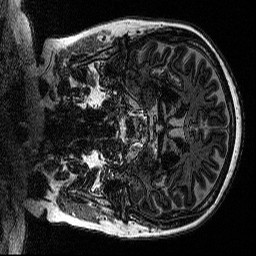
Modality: MP2RAGE
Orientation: coronal
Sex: female
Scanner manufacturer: siemens
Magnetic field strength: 3 T
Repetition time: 5 s
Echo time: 0.00292 s